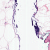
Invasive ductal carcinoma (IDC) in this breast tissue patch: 0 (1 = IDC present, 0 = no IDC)